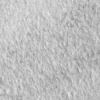
Label: not_dusty